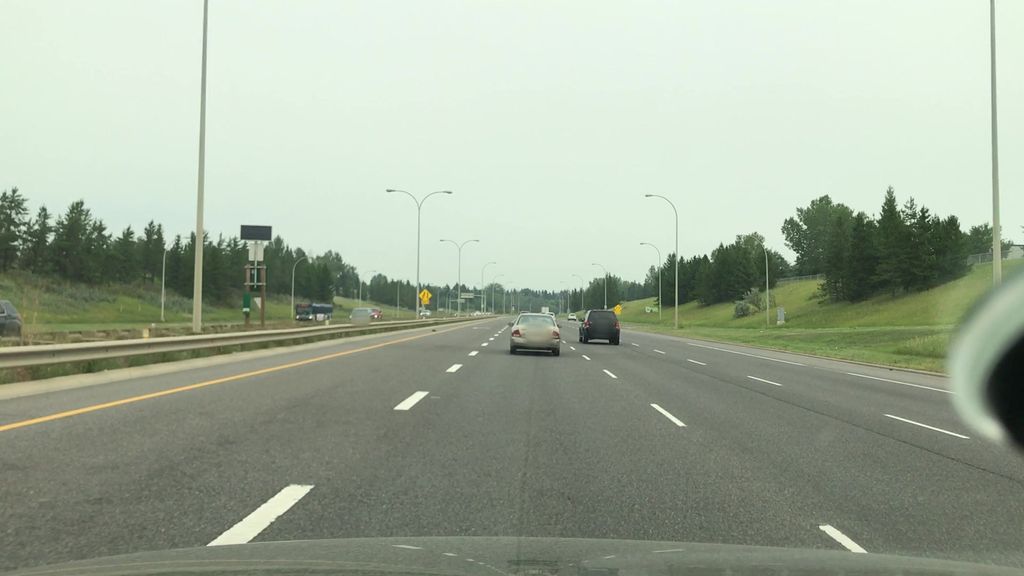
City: edmonton